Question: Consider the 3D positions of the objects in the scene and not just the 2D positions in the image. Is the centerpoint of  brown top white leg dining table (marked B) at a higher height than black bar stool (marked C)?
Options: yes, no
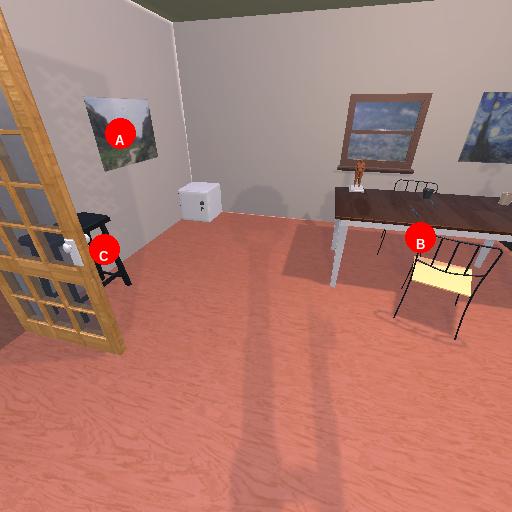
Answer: yes